Interaction volume radius: 10 \u00c5
Interaction volume height: 10 \u00c5
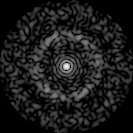
Disorder parameter: 0.8117